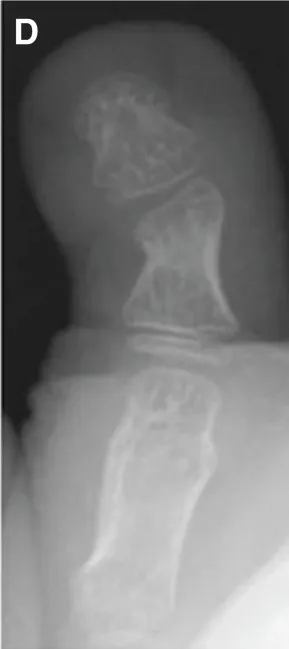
Illustrations showing postoperative findings at 52 months after surgery. 30. For the right thumb ,. 24. , respectively.
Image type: radiology (x_ray)